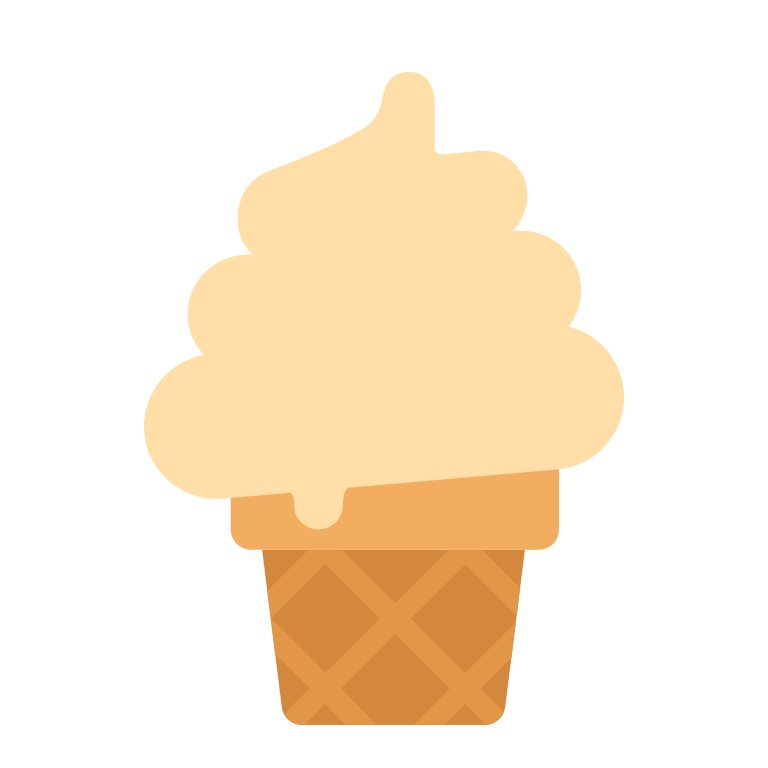
soft ice cream flat